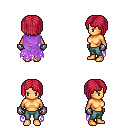
a pixel art fantasy rpg character, female body template, human, tanned skin, maroon tattered cape, teal pants, ruby red pageboy hairstyle, metal gloves, four views (front, back, left, right), 2x2 character sprite sheet, small pixel art, hard edges, no anti-aliasing